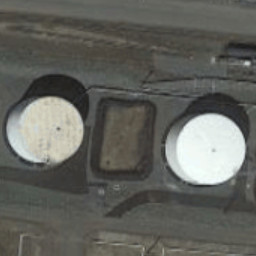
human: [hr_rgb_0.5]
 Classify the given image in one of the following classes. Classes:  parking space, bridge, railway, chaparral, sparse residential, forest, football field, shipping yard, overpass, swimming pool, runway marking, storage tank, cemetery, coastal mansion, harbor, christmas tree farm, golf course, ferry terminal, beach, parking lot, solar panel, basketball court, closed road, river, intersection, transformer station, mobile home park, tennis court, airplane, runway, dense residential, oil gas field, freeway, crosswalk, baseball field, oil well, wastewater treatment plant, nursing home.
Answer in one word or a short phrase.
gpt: storage tank